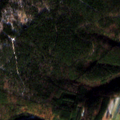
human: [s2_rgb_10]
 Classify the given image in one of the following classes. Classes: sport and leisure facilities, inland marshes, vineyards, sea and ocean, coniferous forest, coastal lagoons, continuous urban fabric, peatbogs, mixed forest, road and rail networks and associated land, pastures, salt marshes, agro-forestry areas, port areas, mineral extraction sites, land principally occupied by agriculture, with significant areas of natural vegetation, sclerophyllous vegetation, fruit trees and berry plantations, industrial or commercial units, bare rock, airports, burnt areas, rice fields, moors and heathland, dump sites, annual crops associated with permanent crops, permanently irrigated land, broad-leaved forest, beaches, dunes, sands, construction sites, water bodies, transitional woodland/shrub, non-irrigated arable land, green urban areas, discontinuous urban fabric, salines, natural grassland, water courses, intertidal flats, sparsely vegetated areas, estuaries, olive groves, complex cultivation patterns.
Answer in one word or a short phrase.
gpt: complex cultivation patterns, broad-leaved forest, coniferous forest, mixed forest